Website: ulta-beauty
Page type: address-validator
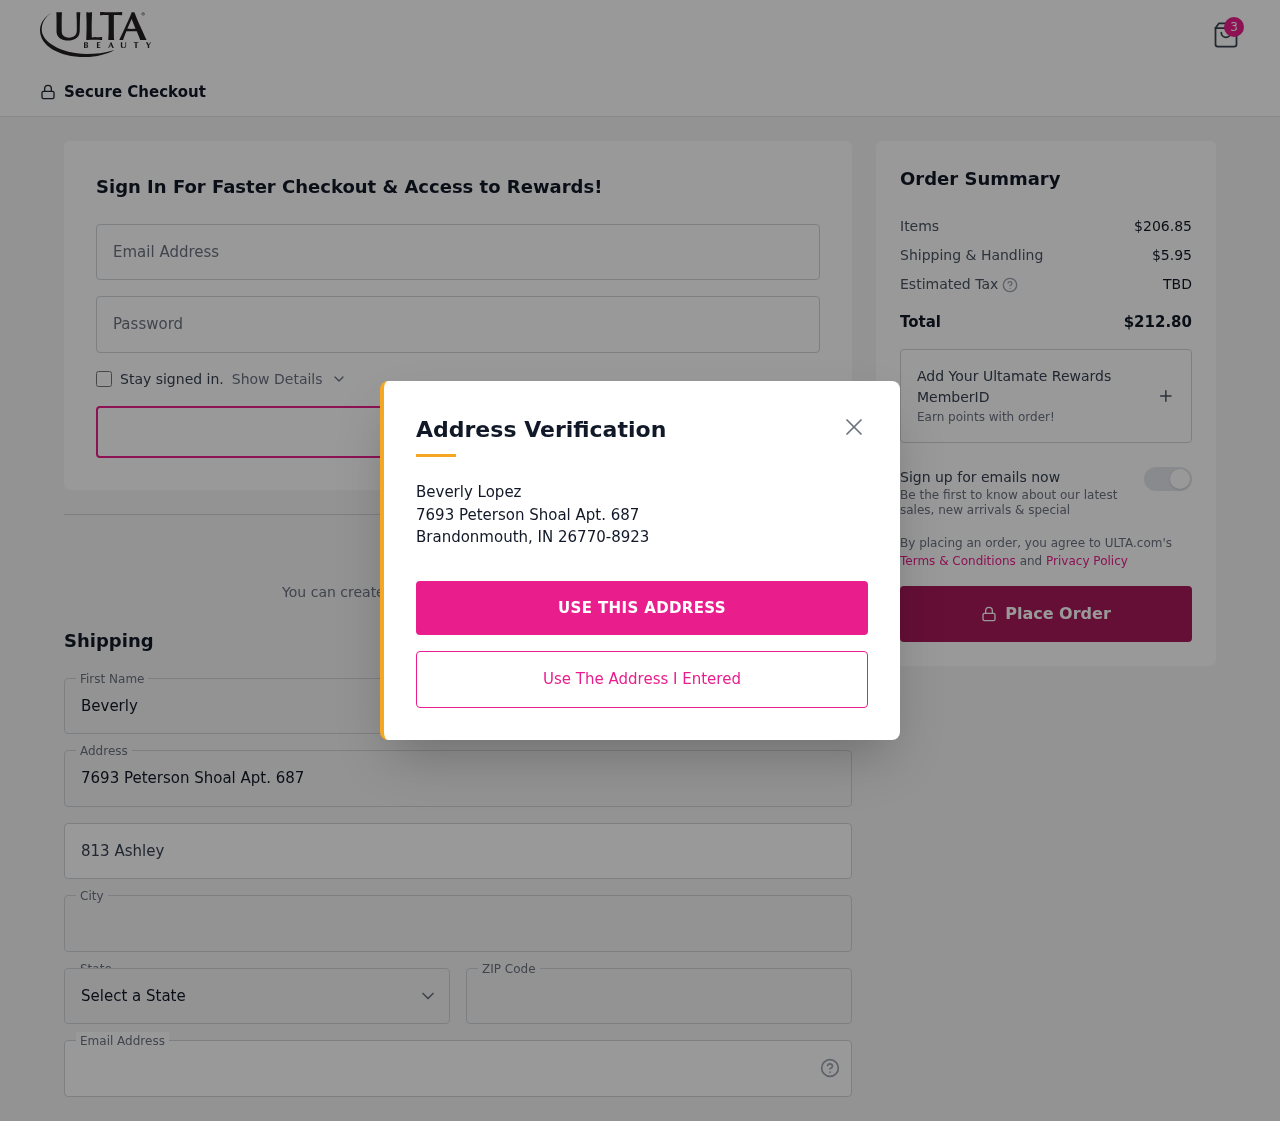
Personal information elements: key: PII_CITY
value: Brandonmouth
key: PII_EMAIL
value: blopez@hotmail.com
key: PII_FIRSTNAME
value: Beverly
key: PII_LASTNAME
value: Lopez
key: PII_POSTCODE
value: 26770
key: PII_STATE_ABBR
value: IN
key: PII_STREET
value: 7693 Peterson Shoal Apt. 687
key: PII_STREET2
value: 7693 Peterson Shoal Apt. 687
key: PII_STREET2
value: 813 Ashley Mission Suite 226
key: PII_FULLNAME2
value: Beverly Lopez
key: PII_CITY2
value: Brandonmouth
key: PII_STATE_ABBR2
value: IN
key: PII_POSTCODE_FULL
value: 26770
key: PII_POSTCODE_EXT
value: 8923
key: PII_POSTCODE_NUMERIC
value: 26770
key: PII_POSTCODE_EXT_NUMERIC
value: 8923
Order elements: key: ORDER_NUM_ITEMS
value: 3
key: ORDER_SUBTOTAL
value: $206.85
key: ORDER_SHIPPING_COST
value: $5.95
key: ORDER_TOTAL
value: $212.80